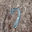
Label: 7